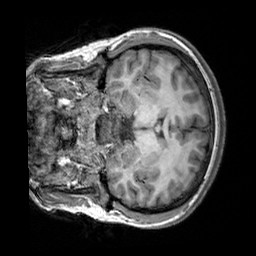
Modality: T1w
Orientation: coronal
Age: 21
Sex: female
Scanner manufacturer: siemens
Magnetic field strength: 3 T
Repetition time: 2.3 s
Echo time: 0.00303 s